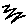
Label: zigzag